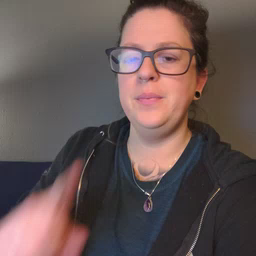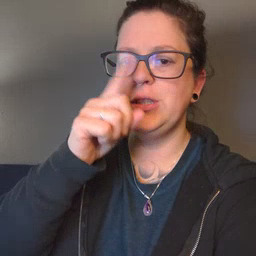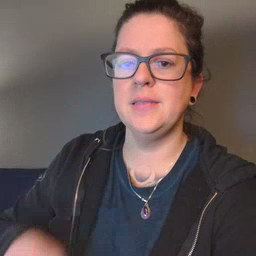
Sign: pretend